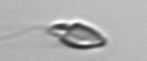
Label: Katodinium_or_Torodinium